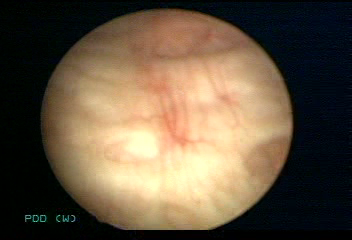
Modality: WLC
Class: Normal mucosa
Bladder cancer association: No